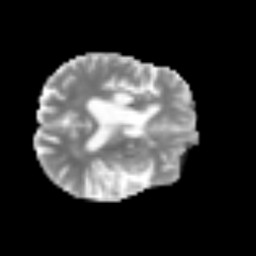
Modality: MD
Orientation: axial
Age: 75
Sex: female
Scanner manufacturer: siemens
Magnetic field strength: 3 T
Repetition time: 3.2 s
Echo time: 0.081 s